Question: Here's the table cell: <URL>

As you see when you use the feature in Chrome or Firefox, the total width and height of the table cell is calculated as 105px x 85px. However, the cell content (image) is only 64px x 64px and the cell padding is 6px 10px 6px 10px. I don't see any width and height properties in the element style, so where does this extra width and height come from?
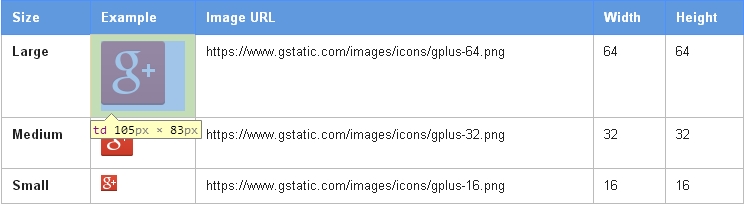
Answer: It's a table cell, so the browser will automatically distribute space among the cells to fill the width of the table. The exact width will depend upon the contents of all the cells and the width of the table. In this case, the table is set as a percentage width of the browser window, so on my 1920x1080 monitor, it's actually quite a bit bigger than in your screenshot.